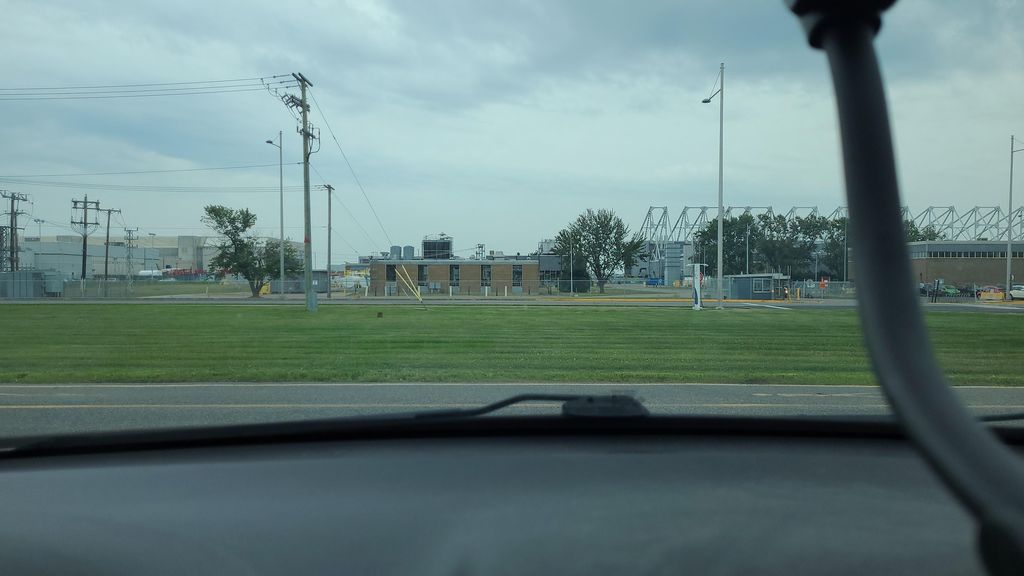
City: montreal